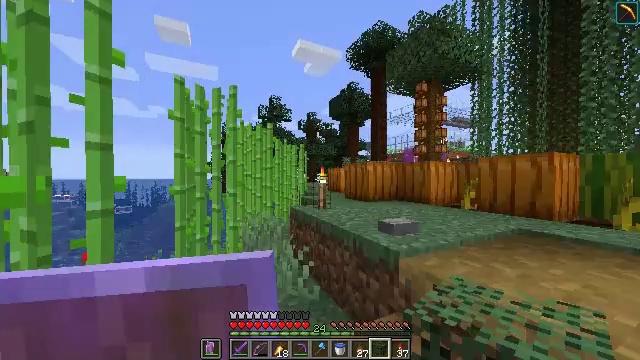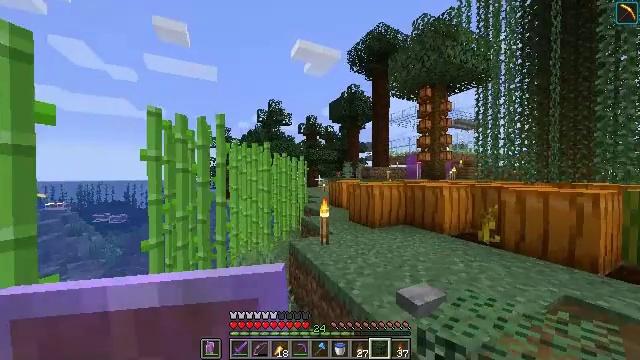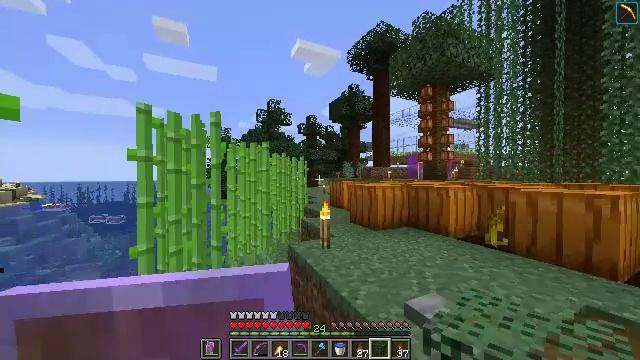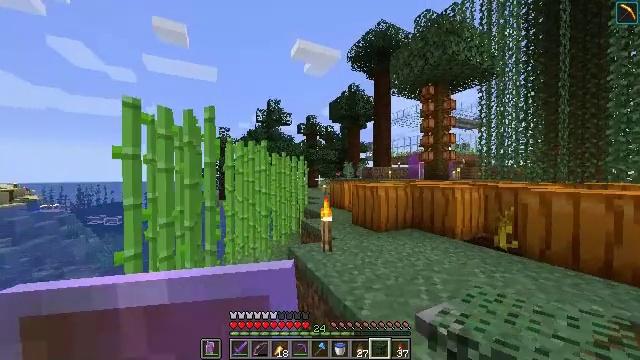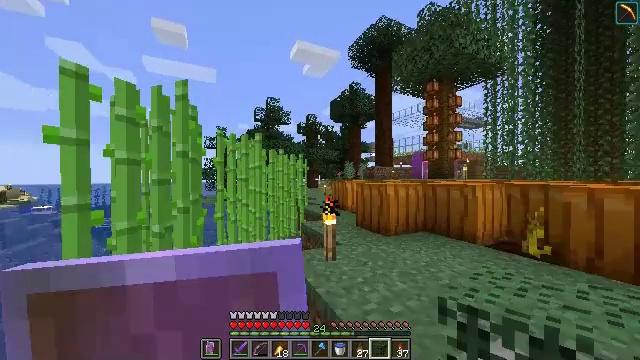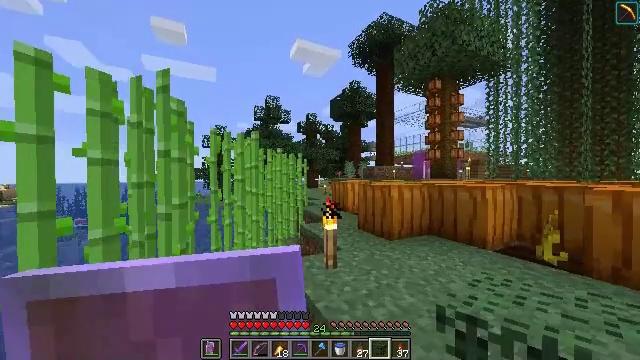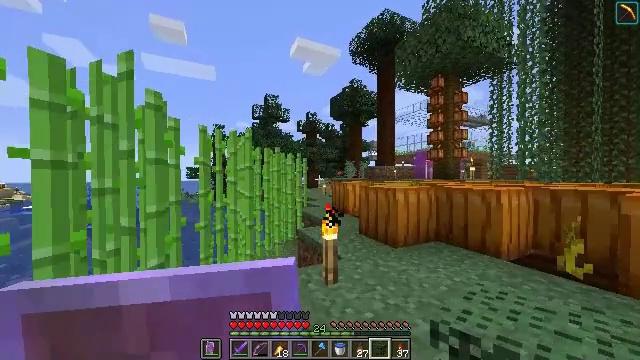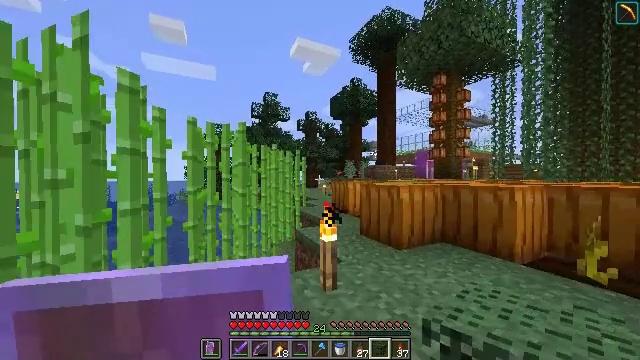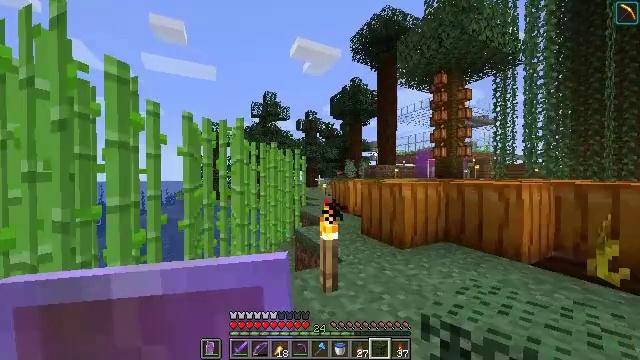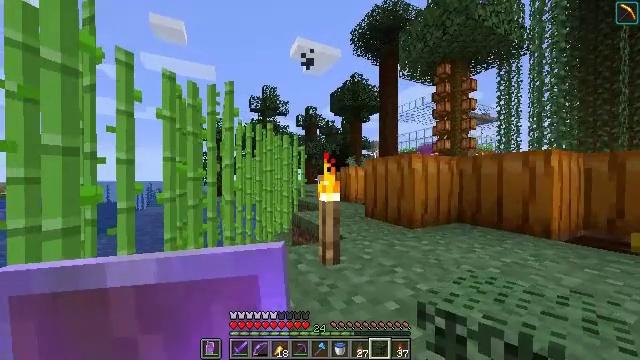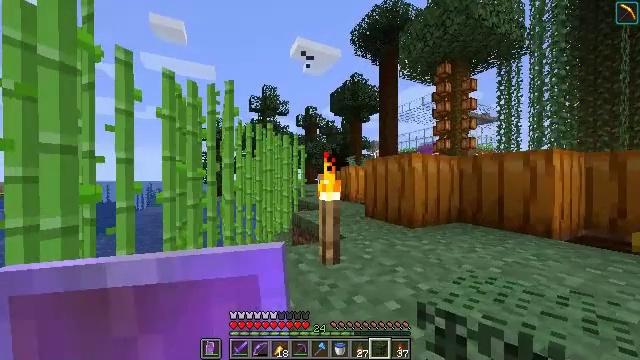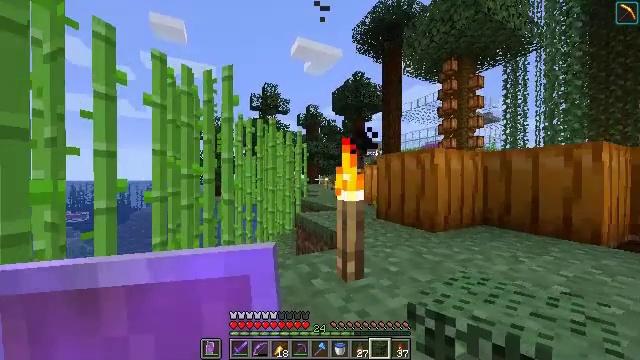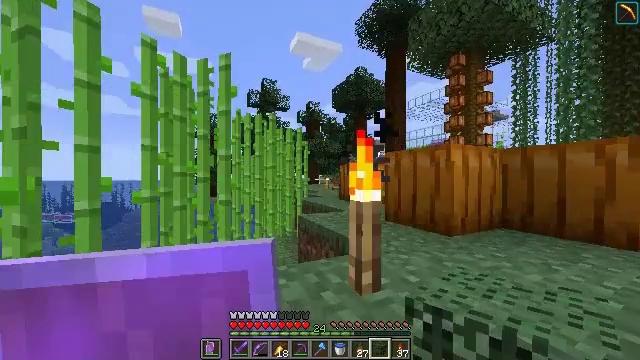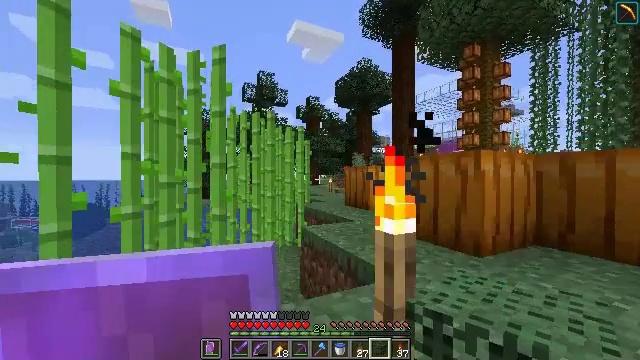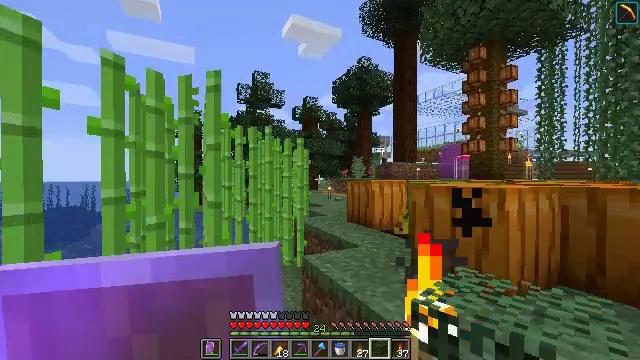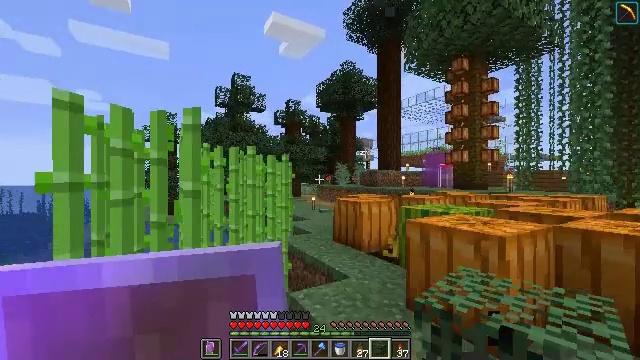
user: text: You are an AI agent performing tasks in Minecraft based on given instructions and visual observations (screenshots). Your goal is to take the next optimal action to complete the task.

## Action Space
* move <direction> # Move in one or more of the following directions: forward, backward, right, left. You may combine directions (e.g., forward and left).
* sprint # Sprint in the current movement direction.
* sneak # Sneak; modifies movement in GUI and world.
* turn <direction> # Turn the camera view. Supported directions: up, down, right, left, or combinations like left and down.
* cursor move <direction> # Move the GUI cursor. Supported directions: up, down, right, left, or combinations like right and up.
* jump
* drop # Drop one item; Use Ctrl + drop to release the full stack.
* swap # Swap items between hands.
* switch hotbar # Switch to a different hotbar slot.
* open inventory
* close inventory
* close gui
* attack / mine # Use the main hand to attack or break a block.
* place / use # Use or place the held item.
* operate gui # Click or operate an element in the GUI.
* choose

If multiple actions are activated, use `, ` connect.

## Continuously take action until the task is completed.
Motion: motion action
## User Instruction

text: Drop spruce leaves.
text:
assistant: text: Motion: move forward, sprint
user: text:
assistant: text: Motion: move forward, sprint
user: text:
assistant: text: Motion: move forward, sprint
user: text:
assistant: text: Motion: move forward, sprint
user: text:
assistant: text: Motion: move forward, sprint
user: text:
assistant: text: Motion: move forward, sprint
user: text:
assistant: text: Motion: move forward, sprint
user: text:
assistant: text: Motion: move forward, sprint
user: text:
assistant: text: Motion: move forward, sprint
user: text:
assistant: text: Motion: move forward, sprint
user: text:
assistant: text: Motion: move forward, sprint
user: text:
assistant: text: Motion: move forward, sprint
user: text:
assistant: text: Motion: move forward, sprint, jump
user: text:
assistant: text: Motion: move forward, sprint, jump
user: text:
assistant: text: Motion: move forward, sprint, turn right, jump
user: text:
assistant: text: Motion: move forward, sprint, turn right, jump
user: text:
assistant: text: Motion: move forward, sprint, turn right, jump
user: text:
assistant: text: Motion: move forward, sprint, turn right
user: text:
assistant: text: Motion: move forward, sprint, turn right
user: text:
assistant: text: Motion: move forward, sprint, turn right
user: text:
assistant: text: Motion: move forward, sprint
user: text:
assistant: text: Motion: move forward, sprint
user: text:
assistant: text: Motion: move forward, sprint
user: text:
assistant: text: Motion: move forward, sprint
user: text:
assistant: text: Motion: move forward, sprint, jump
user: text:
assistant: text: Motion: move forward, sprint, jump
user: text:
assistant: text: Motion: move forward, sprint, jump
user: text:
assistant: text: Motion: move forward, sprint, jump
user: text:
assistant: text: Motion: move forward, sprint, jump
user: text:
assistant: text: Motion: move forward, sprint, jump